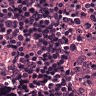
Metastatic tissue present: no